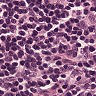
Metastatic tissue present: no